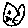
Label: cat